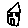
Label: house